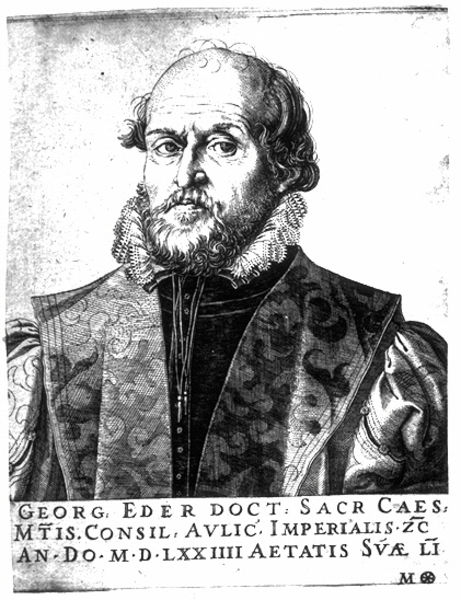
Titel: Bildnis des Georg Eder
Künstler: Martino Rota
Institution: (Seriendruck)
Schlagwörter: dunkel, kopf, mann, schatten, umhang, weiß, frisur, grau, haar, hell, licht, mund, nase, ohr, schwarz, stirn, zeichnung, blick, muster, ornament, alt, bart, hemd, jacke, schnurrbart, augen, falten, gesicht, kleidung, kragen, mensch, rahmen, samt, spitze, vollbart, ärmel, bildnis, hals, halskrause, herr, portrait, porträt, signatur, auge, gewand, haare, mantel, reich, stoff, adel, augenbrauen, frontal, kinn, lippen, locken, puffärmel, schultern, vornehm, holzschnitt, schrift, wangen, furchen, kette, grafik, graphik, ernst, inschrift, brauen, glanz, glatze, grimmig, pupillen, verzierung, edel, rüschen, knöpfe, knopfleiste, weste, halskette, lider, kreuz, druck, schnitt, schwarz weiss, radierung, stich, portait, seite, text, herrscher, arzt, krause, brokat, kopie, halbglatze, runzeln, wams, gelehrter, zeilen, dürer, heilig, textil, kupferstich, druch, flugblatt, doktor, strähnen, georg, latein, lateinisch, anno domini, seriendruck, eder, ruck, consil, georg eder, häärchen, m, doc